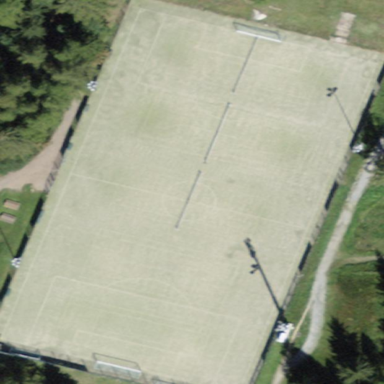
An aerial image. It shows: Multi-sport pitch for leisure land activities.